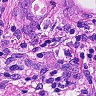
Metastatic tissue present: yes